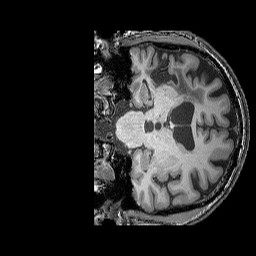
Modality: T1w
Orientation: coronal
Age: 56
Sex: male
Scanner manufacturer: siemens
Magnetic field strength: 3 T
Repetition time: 2.25 s
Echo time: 0.00411 s